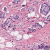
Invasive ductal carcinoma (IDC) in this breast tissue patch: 1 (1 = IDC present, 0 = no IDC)